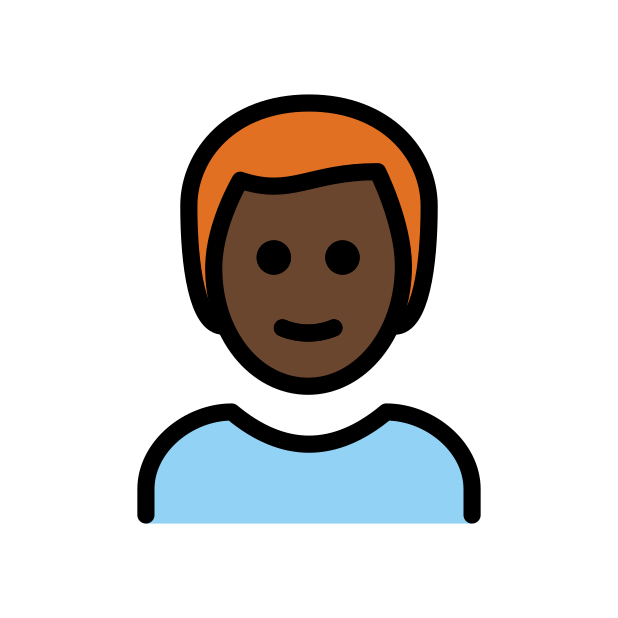
man: dark skin tone, red hair